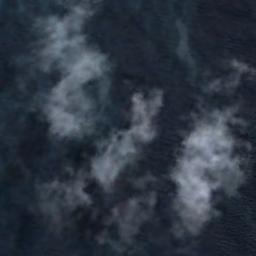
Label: cloud